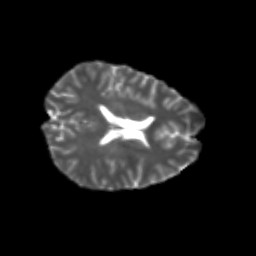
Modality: T2w
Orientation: axial
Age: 22
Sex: female
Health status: healthy
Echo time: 0.074 s